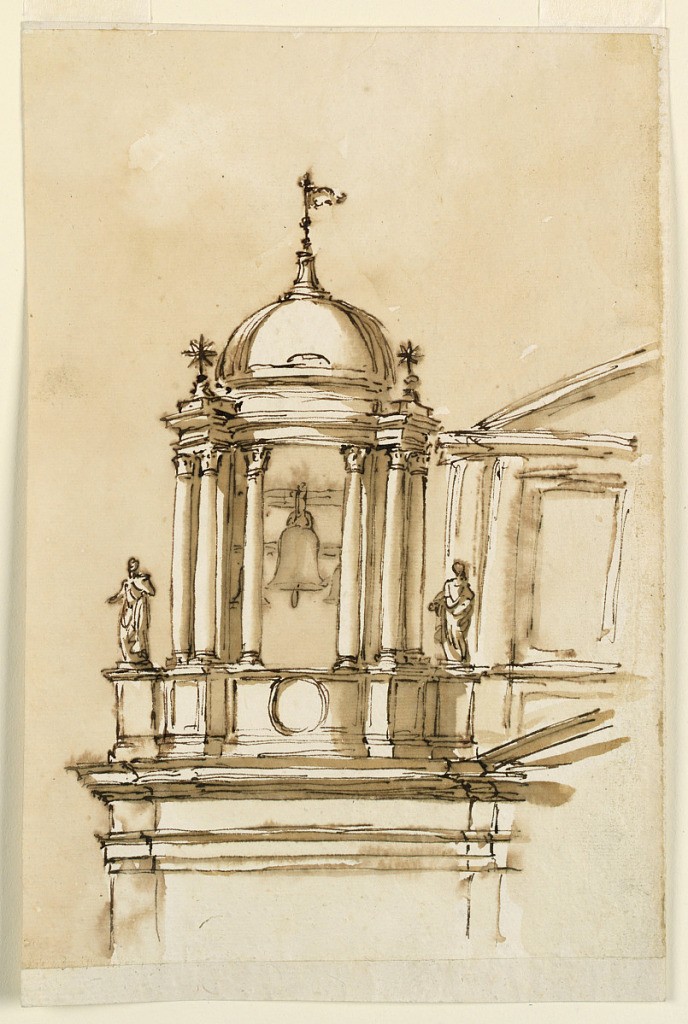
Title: Steeples
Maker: Giuseppe Barberi, Italian, 1746–1809
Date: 1795
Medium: Pen and brown ink, brush and brown wash on lined off-white laid paper
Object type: Drawing
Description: Shown is the upper left half of the façade. The steeple has the shape of an open pavilion with a dome. Beside stand two statues upon pedestals with the height of the dado. The bill is shown. Colored background.